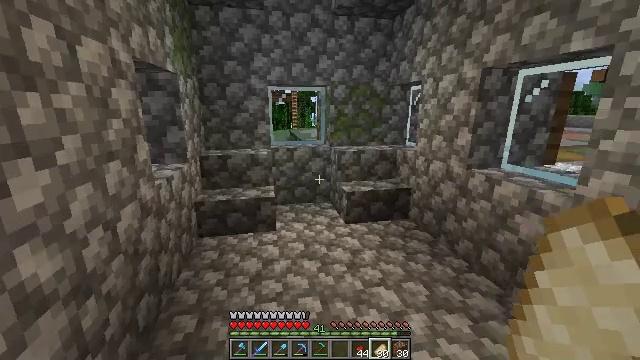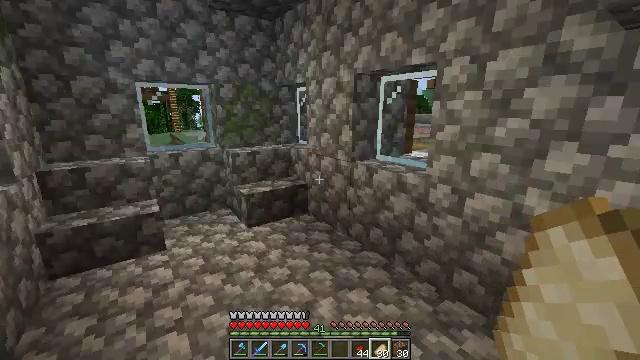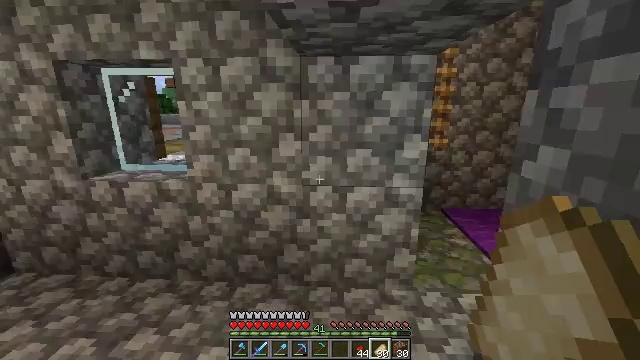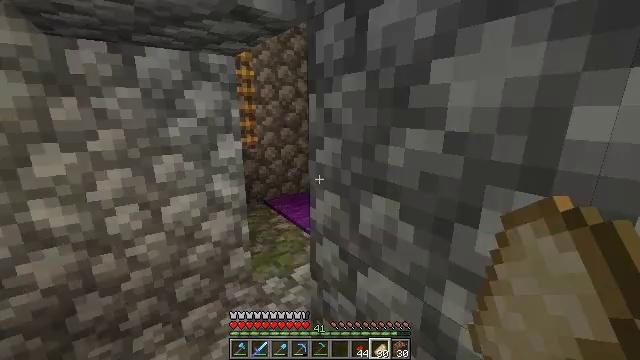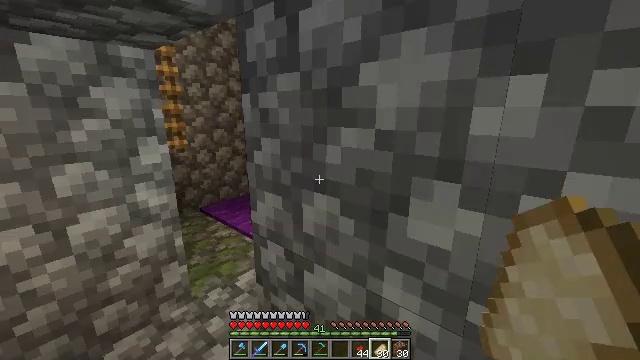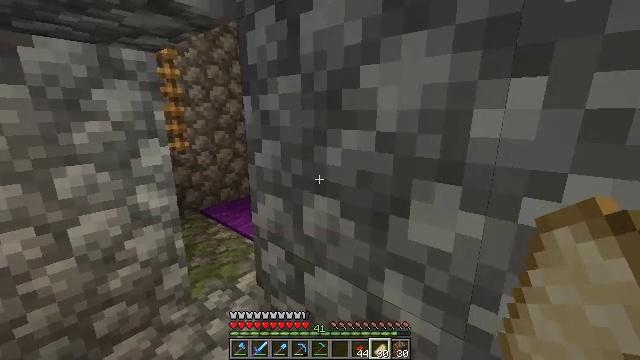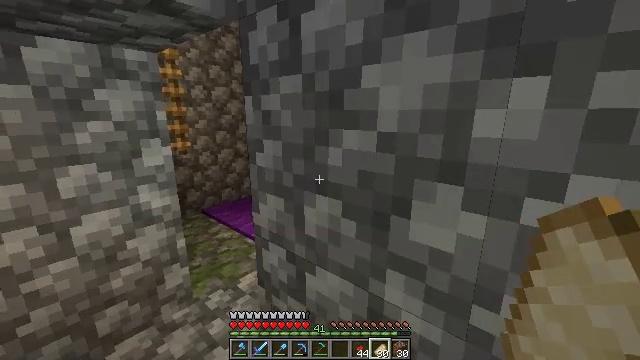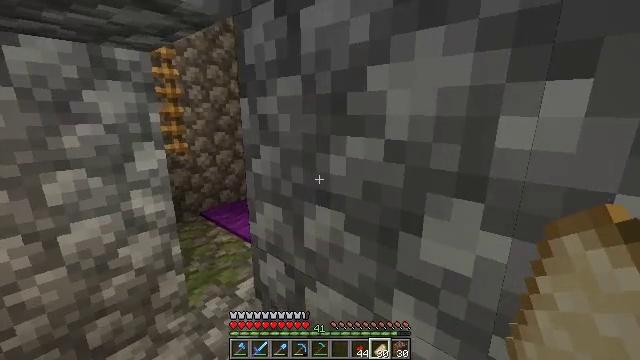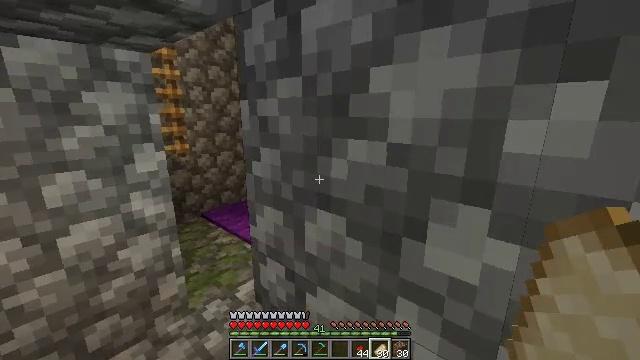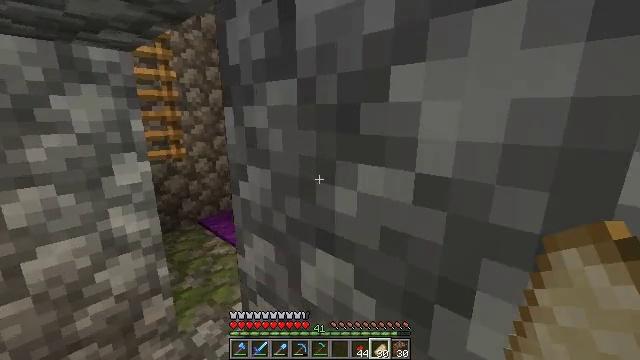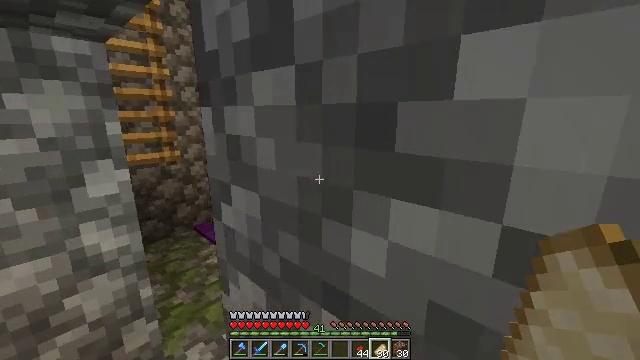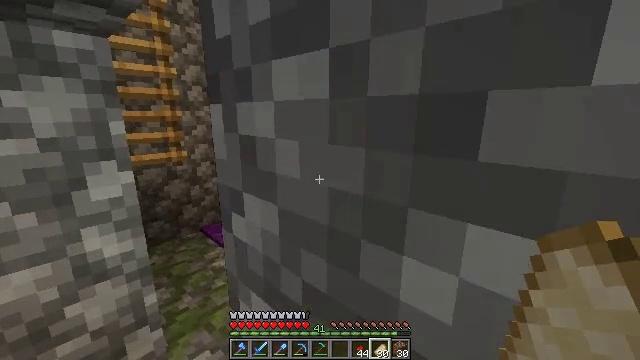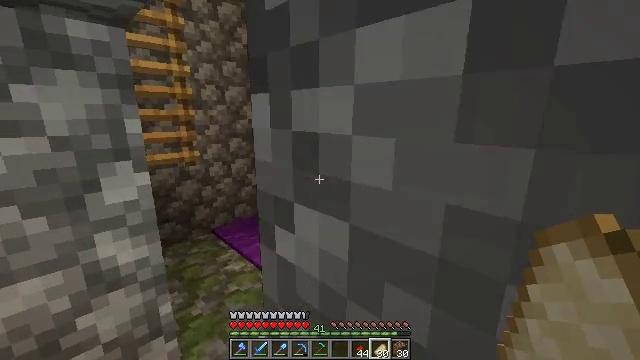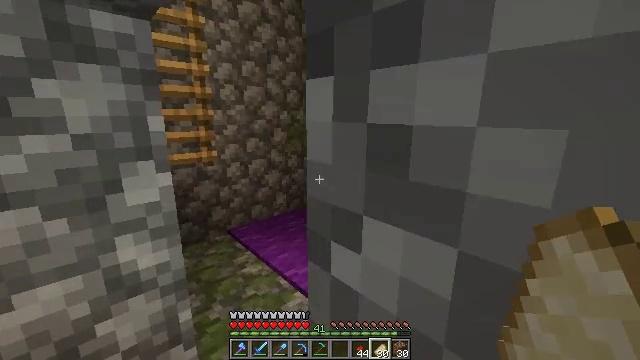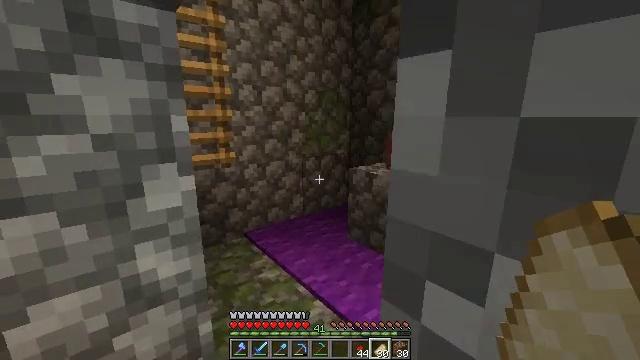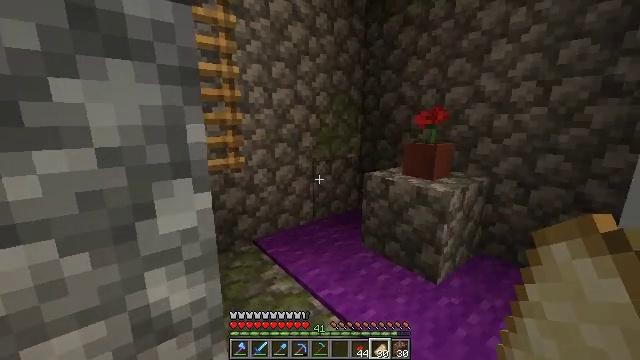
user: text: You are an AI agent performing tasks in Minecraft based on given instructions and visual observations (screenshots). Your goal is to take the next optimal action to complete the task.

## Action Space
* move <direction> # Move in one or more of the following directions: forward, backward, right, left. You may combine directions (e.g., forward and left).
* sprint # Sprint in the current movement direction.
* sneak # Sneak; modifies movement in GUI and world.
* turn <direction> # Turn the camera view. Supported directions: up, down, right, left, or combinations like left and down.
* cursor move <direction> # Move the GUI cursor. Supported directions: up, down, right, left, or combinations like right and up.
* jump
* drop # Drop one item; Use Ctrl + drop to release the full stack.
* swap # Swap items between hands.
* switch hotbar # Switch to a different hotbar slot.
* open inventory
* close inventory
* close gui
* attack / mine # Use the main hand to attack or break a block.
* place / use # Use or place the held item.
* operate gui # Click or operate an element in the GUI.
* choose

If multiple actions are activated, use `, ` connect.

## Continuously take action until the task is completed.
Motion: motion action
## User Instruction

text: Break the cartography table.
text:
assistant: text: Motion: turn right
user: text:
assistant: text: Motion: turn right
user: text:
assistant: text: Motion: turn right
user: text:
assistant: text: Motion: turn right
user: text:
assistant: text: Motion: no_op
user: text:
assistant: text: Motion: no_op
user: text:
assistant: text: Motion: move forward
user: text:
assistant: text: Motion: move forward
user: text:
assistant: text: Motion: move forward
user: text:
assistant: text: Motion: move forward
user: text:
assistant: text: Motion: move forward, turn left
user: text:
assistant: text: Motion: move forward, turn left
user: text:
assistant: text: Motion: move forward, turn left
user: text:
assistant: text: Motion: move forward, turn left
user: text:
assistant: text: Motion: move forward
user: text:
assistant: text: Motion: move forward
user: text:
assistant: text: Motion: move forward
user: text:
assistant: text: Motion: move forward
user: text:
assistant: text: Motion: move forward
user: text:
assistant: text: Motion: move forward and move right
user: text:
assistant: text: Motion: move forward and move right
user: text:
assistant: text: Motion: move forward and move right
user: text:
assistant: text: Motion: move forward and move right, turn left
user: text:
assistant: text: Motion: move forward and move right, turn left and up
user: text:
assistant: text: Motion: move forward, turn left and up
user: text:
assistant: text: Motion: move forward, turn left and up
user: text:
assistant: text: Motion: move forward, turn left and up
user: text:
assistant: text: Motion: move forward, turn up
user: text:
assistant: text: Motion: move forward, turn right and up
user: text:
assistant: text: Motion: move forward, sprint, turn right and up